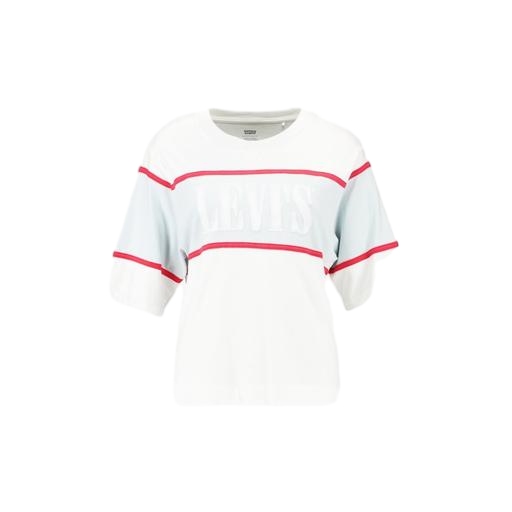
graphic jersey tee, colorblock graphic tee, white pieced tee, white background